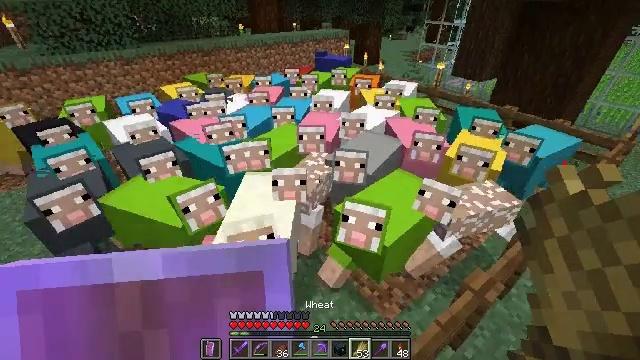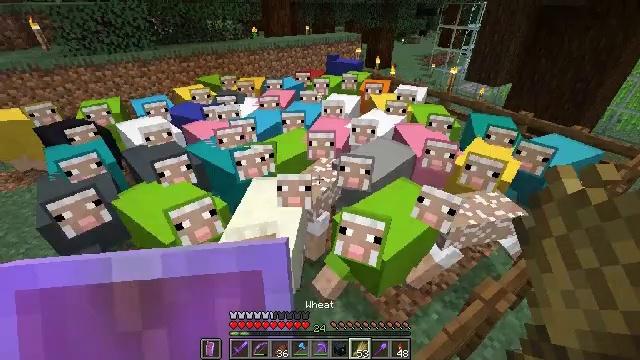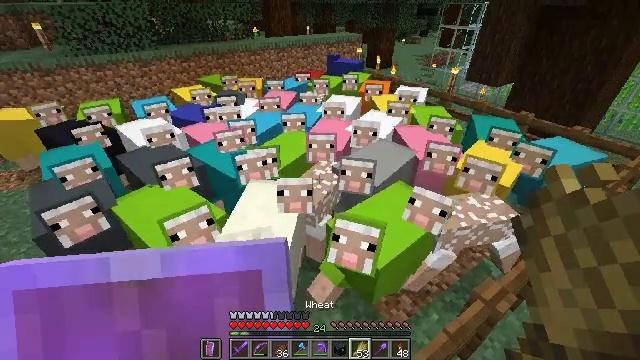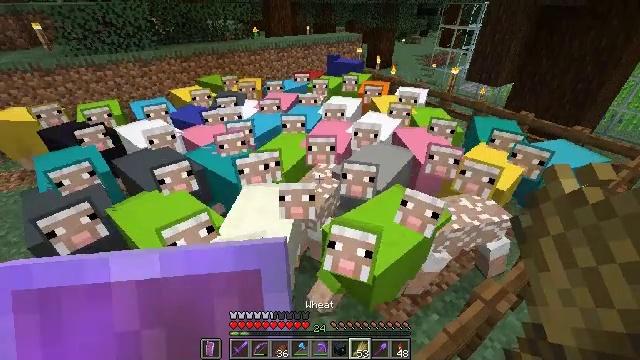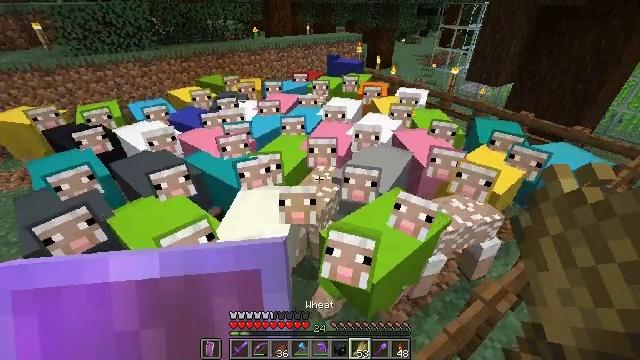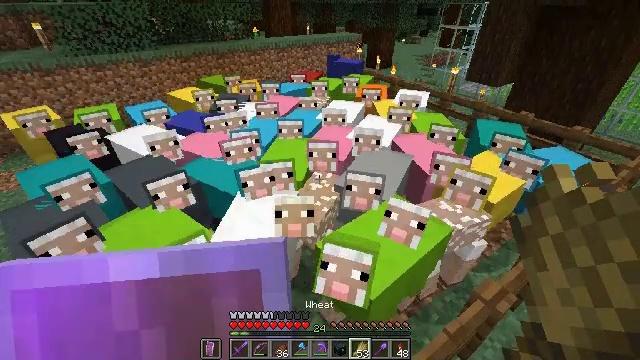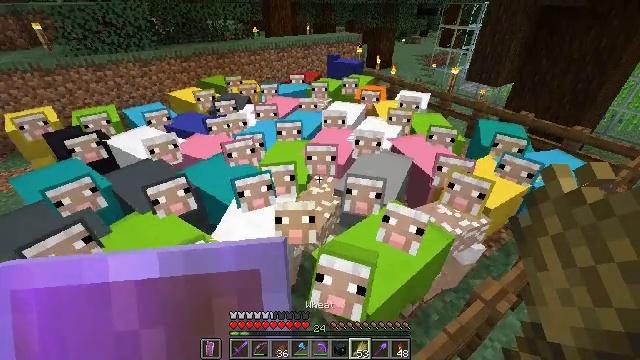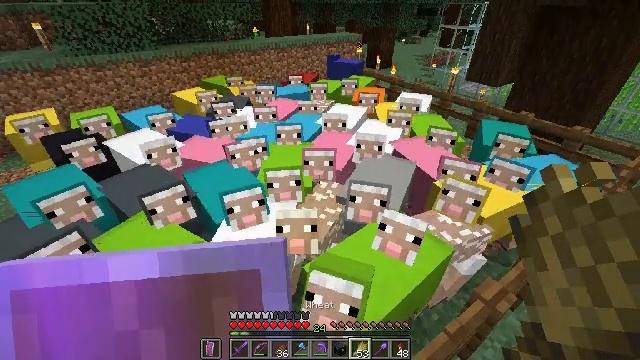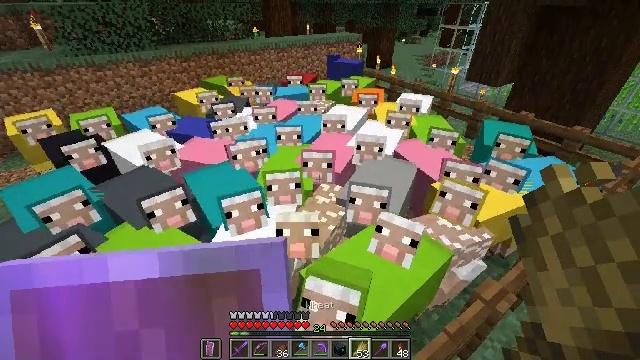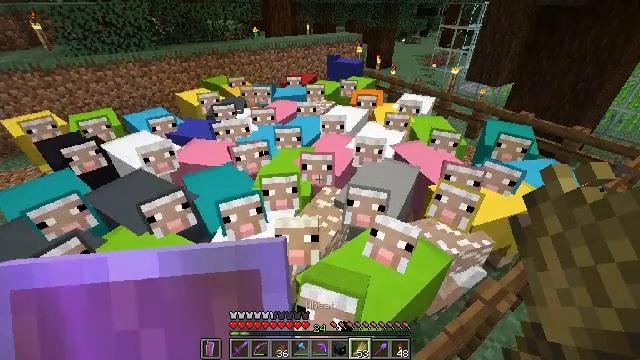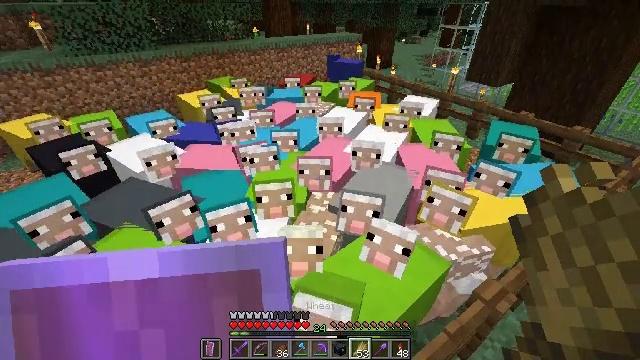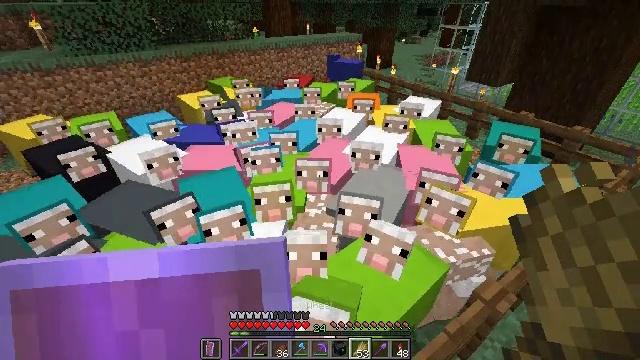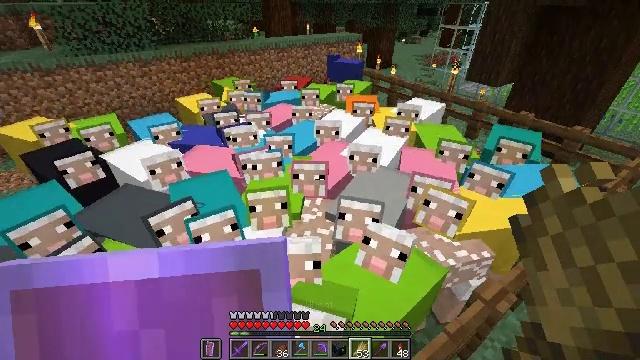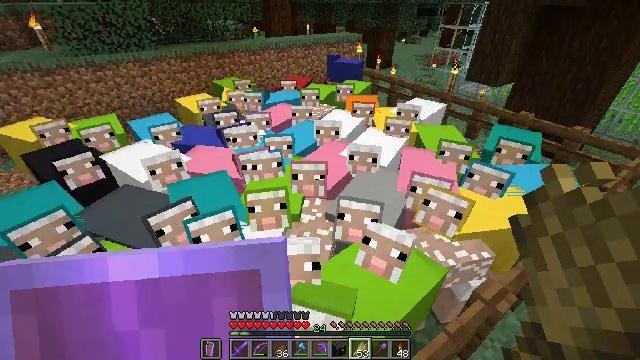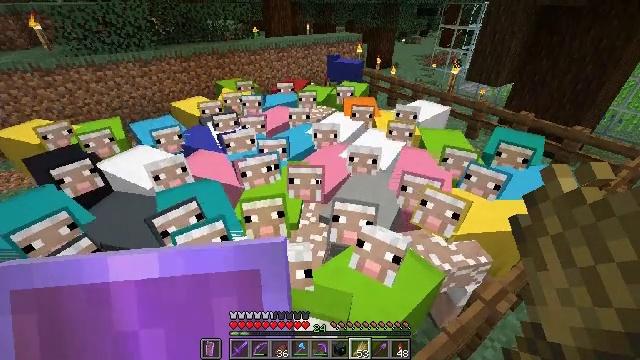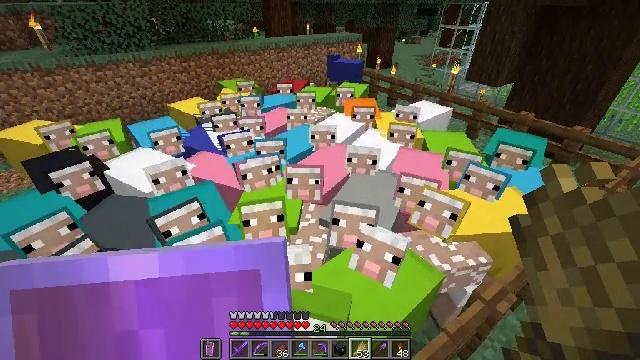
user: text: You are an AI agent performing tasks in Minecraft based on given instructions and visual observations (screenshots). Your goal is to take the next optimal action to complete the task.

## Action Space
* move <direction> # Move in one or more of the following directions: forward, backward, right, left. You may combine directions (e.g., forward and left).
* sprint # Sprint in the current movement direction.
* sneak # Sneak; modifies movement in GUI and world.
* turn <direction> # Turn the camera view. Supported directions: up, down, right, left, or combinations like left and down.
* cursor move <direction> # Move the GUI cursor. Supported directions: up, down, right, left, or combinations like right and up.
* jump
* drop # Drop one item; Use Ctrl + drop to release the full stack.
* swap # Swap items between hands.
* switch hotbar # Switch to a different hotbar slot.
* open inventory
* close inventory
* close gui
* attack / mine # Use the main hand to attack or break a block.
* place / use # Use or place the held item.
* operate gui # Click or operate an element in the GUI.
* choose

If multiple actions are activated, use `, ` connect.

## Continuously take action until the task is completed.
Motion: motion action
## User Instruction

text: Combat the sheep.
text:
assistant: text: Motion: turn left
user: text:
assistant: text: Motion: no_op
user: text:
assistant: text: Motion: no_op
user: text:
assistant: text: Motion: no_op
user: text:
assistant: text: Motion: no_op
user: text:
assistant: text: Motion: no_op
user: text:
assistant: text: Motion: no_op
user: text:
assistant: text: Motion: no_op
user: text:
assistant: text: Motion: no_op
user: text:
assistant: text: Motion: no_op
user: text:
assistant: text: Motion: no_op
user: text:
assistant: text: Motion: no_op
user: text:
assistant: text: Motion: no_op
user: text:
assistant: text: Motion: no_op
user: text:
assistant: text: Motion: no_op
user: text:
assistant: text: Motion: no_op
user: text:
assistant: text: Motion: no_op
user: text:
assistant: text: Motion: no_op
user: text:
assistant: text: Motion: no_op
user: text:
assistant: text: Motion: no_op
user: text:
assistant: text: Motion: no_op
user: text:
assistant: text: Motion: no_op
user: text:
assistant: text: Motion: no_op
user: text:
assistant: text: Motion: no_op
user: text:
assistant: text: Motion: no_op
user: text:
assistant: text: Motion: no_op
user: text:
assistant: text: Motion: no_op
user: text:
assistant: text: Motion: no_op
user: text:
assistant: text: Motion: no_op
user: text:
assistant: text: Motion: no_op